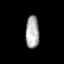
Tissue: lung
Cell type: Myeloid cells
Senescence score: 0.2218
Nuclear area (px): 430
Mean DAPI intensity: 171.886